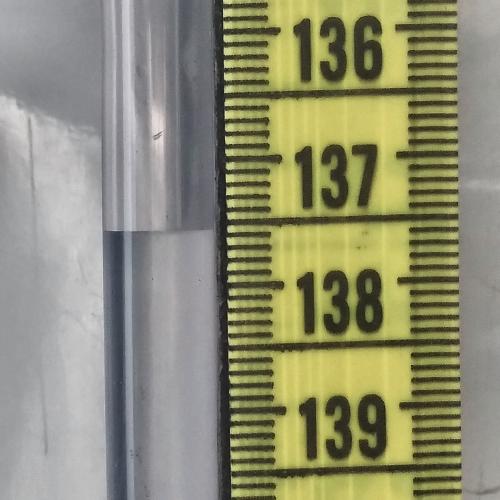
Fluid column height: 137.6 cm